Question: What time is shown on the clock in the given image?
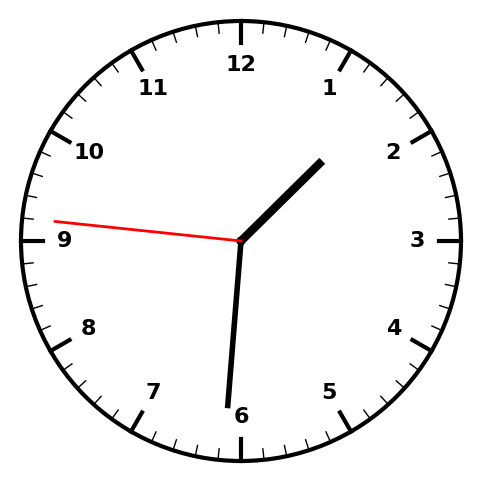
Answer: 01:30:46